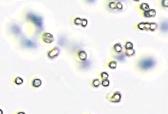
Label: Phaeocystis